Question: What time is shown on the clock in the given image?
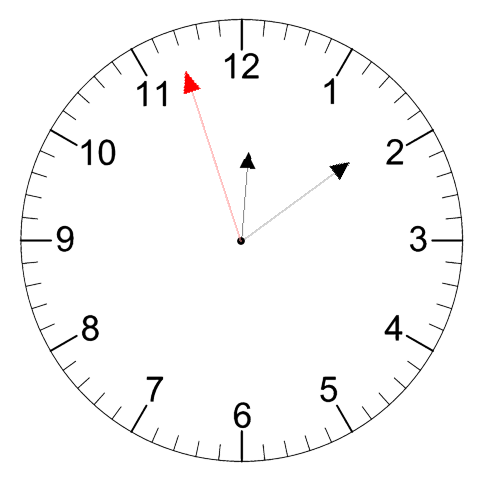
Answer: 12:08:57